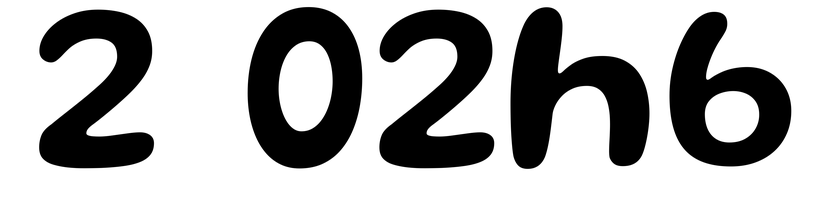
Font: Gluten_Medium